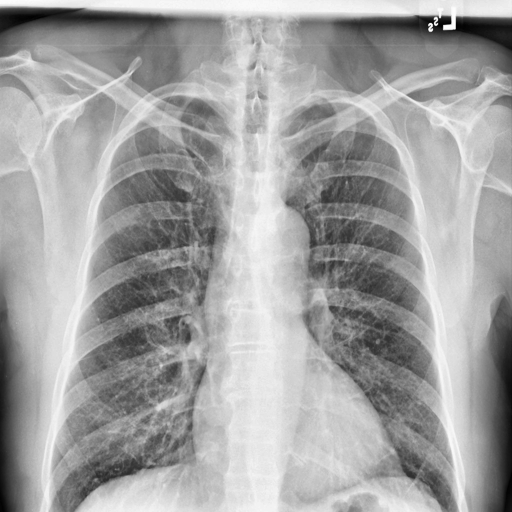
Finding: NORMAL